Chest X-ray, PA view. Patient: 21 years old, sex M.
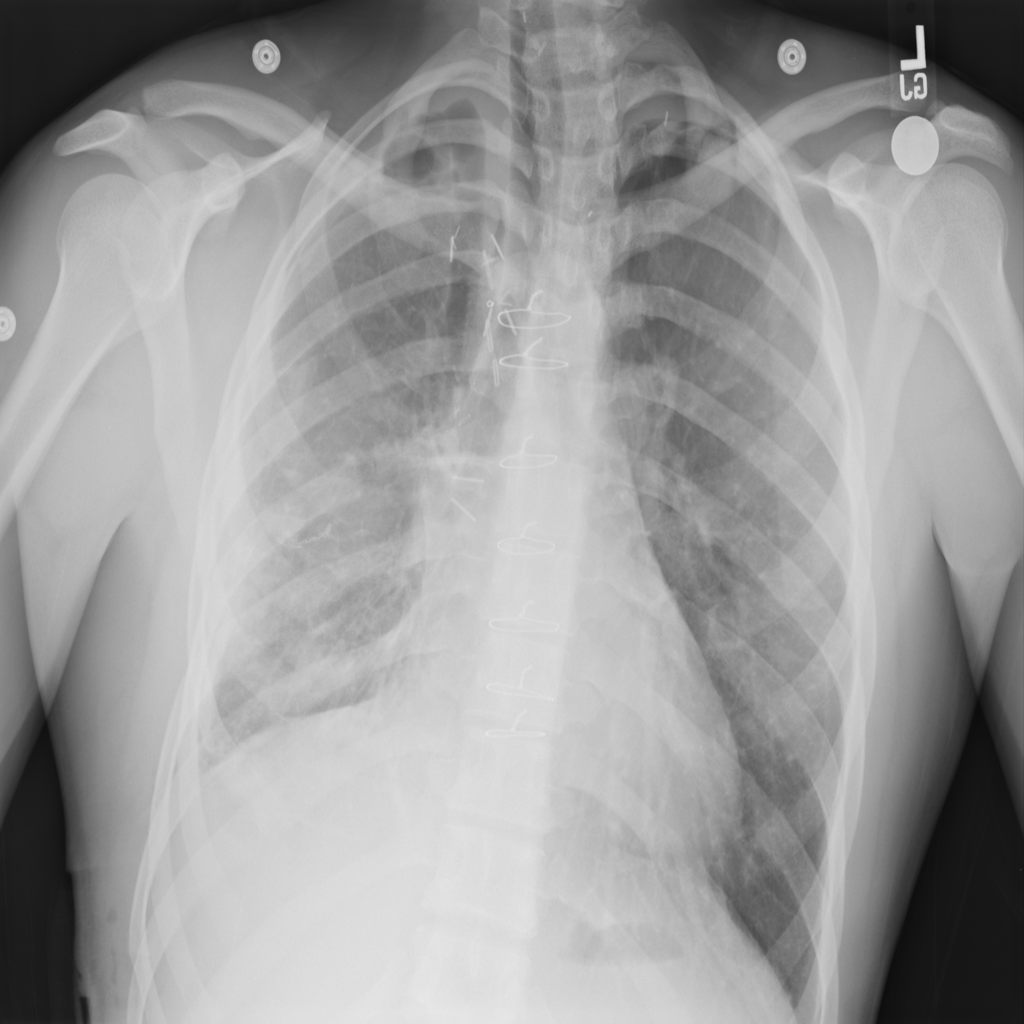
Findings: Pleural_Thickening, Pneumothorax